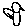
Label: bird